Question: I have the following code to build an advanced data structure which is pulled from SQL Server, then when the retrevial of that data is complete I update the UI. The code used is
'''
private void BuildSelectedTreeViewSectionAsync(TreeNode selectedNode)
{
// Initialise.
SqlServer instance = null;
SqlServer.Database database = null;
// Build and expand the TreeNode.
Task task = null;
task = Task.Factory.StartNew(() => {
string[] tmpStrArr = selectedNode.Text.Split(' ');
string strDatabaseName = tmpStrArr[0];
instance = SqlServer.Instance(this.conn);
database = instance.GetDatabaseFromName(strDatabaseName);
}).ContinueWith(cont => {
instance.BuildTreeViewForSelectedDatabase(this.customTreeViewSql,
selectedNode, database);
selectedNode.Expand();
task.Dispose();
}, CancellationToken.None, TaskContinuationOptions.OnlyOnRanToCompletion,
this.MainUiScheduler);
}
'''
This works as it should on my main development machine; that is, it completes the build of the 'database' object, then in the continuation update the UI and disposes the 'task' (Task object).
However, I have been doing some testing on another machine and I get an 'InvalidOperationException', this is due to the 'task.Dispose()' on 'task' which still in the 'Running' state, but the continuation 'cont' should never fire unless the task has ran to completion.
Here's what the code looks like in the debugger when the exception is thrown:

<URL>. This question is more about why the continuation is firing at all here?**
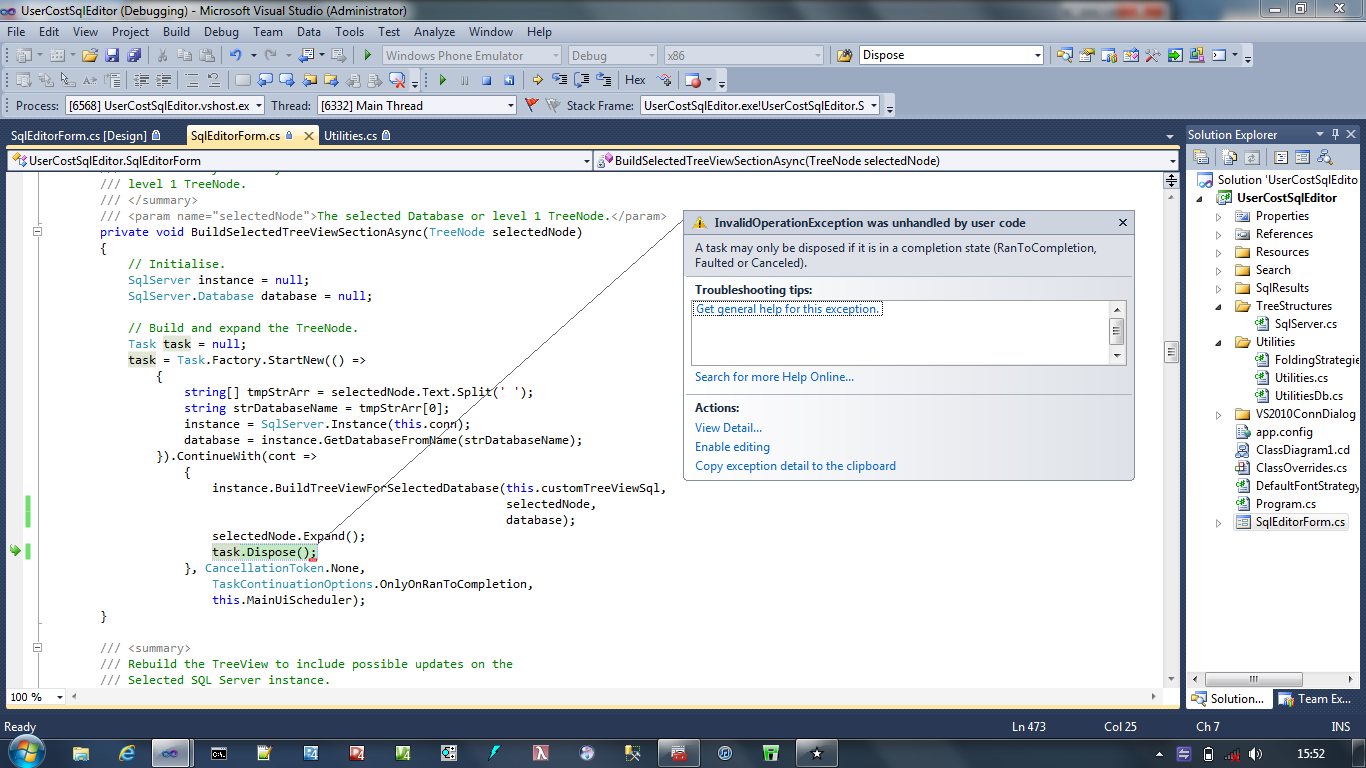
Answer: The reason for this is simple, you are calling <URL> on the continuation itself and on the first task
Your code consists of:
'''
Task task = null;
var task = <task 1>.ContinueWith(t => {
/* task 2 */
task.Dispose();
});
'''
In the above code, 'task' is equal to the continuation (<URL> and that's what's getting captured in the closure you're passing to 'ContinueWith'.
You can test this by comparing the references of the 'Task' parameter passed into the 'ContinueWith' method with 'task':
'''
Task task = null;
var task = <task 1>.ContinueWith(t => {
/* task 2 */
if (object.ReferenceEquals(t, task))
throw new InvalidOperationException("Trying to dispose of myself!");
task.Dispose();
});
'''
In order to dispose of the first, you need to break it up into two 'Task' variables and capture the first 'Task', like so:
'''
var task1 = <task 1>;
var task2 = task1.ContinueWith(t => {
// Dispose of task1 when done.
using (task1)
{
// Do task 2.
}
});
'''
However, because the 'previous Task' is passed to you as a parameter in the 'ContinueWith' method, you don't need to capture 'task' in the closure at all, you can simply call 'Dispose' on the 'Task' passed as a parameter to you:
'''
var task = <task 1>.ContinueWith(t => {
// t = task 1
// task = task 2
// Dispose of task 1 when done.
using (t)
{
// Do task 2.
}
});
'''